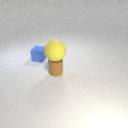
small brown rubber cylinder below large yellow rubber sphere